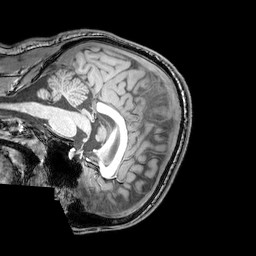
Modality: T1w
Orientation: sagittal
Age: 24
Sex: male
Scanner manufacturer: philips
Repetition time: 0.008376 s
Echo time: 0.00392 s